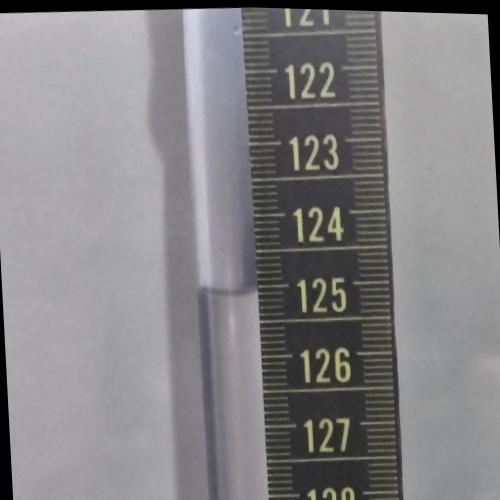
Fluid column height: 125.1 cm